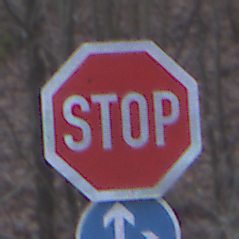
Verkehrszeichen: Stop
Zusatzzeichen unten: VorgeschriebeneFahrtrichtungGeradeausOderRechts
Umgebung: Outdoor, Nature
Tageszeit: MorningAfternoon
Wetter: Overcast
Licht: Natural
Jahreszeit: Winter
Kontrast: LowContrast